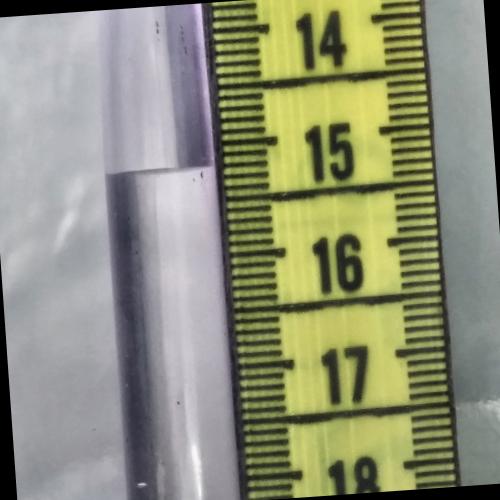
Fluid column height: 15.2 cm